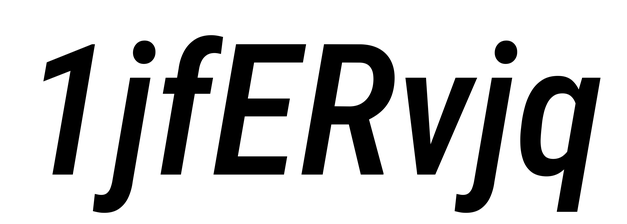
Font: Roboto-Italic_Condensed_Medium_Italic